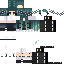
A female human skin with dark skin, wearing brown long hair dressed in a blue hoodie and black pants, featuring a closed mouth.